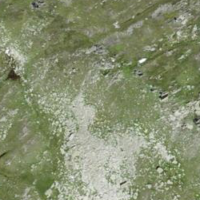
EUNIS habitat code: 26
Species observed at this site:
Primula hirsuta